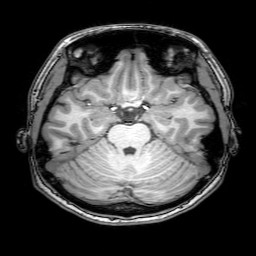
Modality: T1w
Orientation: coronal
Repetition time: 0.00828 s
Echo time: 0.00388 s